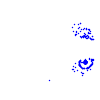
Particle: kaon